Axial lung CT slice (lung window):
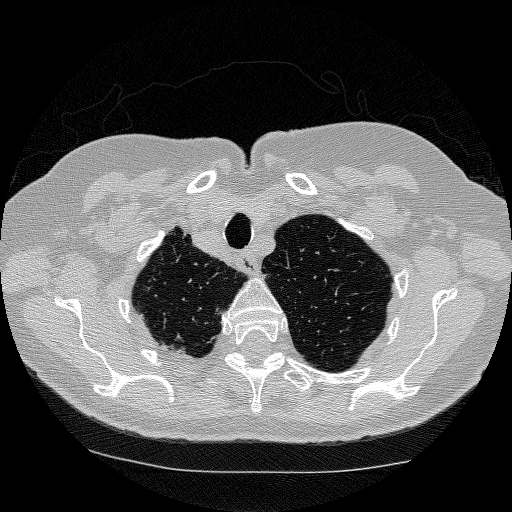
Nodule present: no